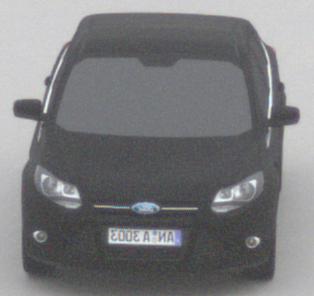
Make: Ford
Model: Focus 1.6 Ti-VCT
Detailed model: Focus (III)
Model produced from: 2011/09
Model produced until: 2014/09
Doors: 5
Color: black
Road condition: dry road
Daytime: midday
Contrast: low contrast